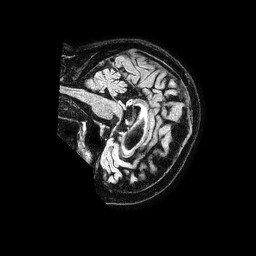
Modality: FLAIR
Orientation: sagittal
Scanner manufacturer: philips
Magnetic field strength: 1.5 T
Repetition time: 4.8 s
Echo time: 0.3 s